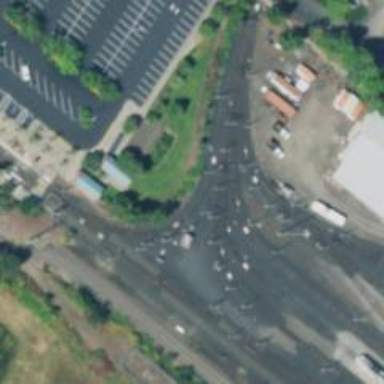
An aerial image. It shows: Light rail yard with electrified contact lines.